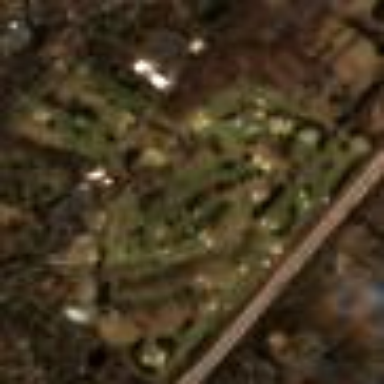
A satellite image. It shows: Golf course.